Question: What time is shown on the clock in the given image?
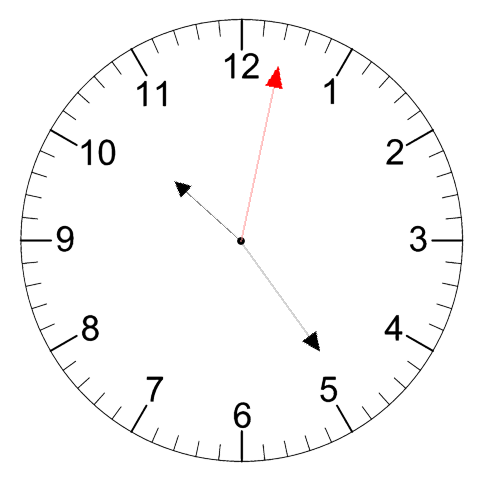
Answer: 10:24:02